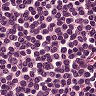
Metastatic tissue present: no